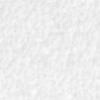
Label: no_change